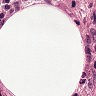
Metastatic tissue present: yes